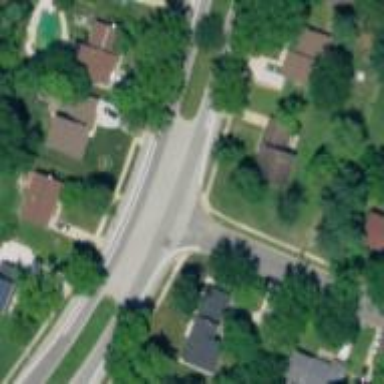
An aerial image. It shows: Unmarked road crossing.